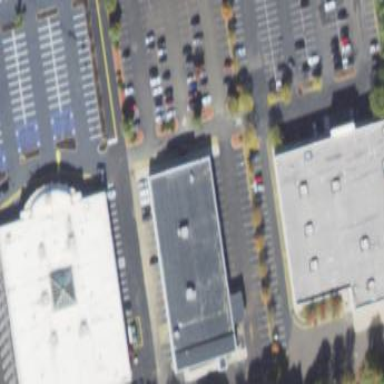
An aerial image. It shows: Building.